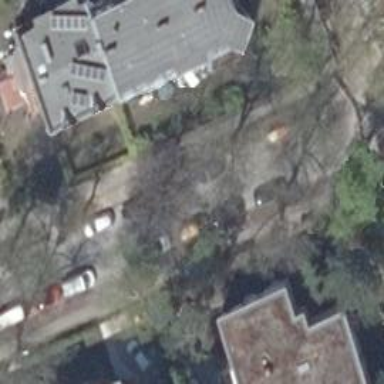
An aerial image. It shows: Avenue lined with broadleaved deciduous trees.